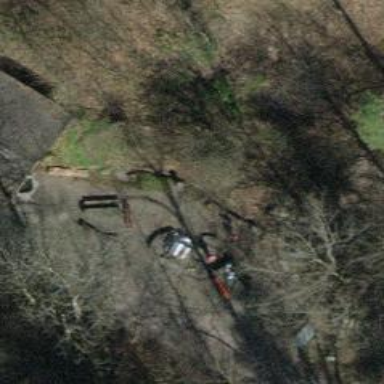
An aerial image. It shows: Barbecue facility.